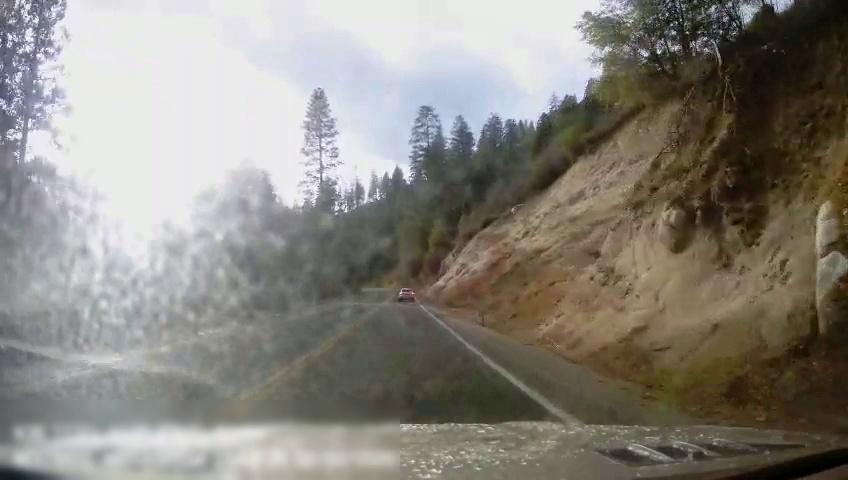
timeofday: Day
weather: Sunny
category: Drivable Space
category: Vehicles | Car
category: Lanes | Current Lane
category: Lanes | Current Lane
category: Lanes | Current Lane